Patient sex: M
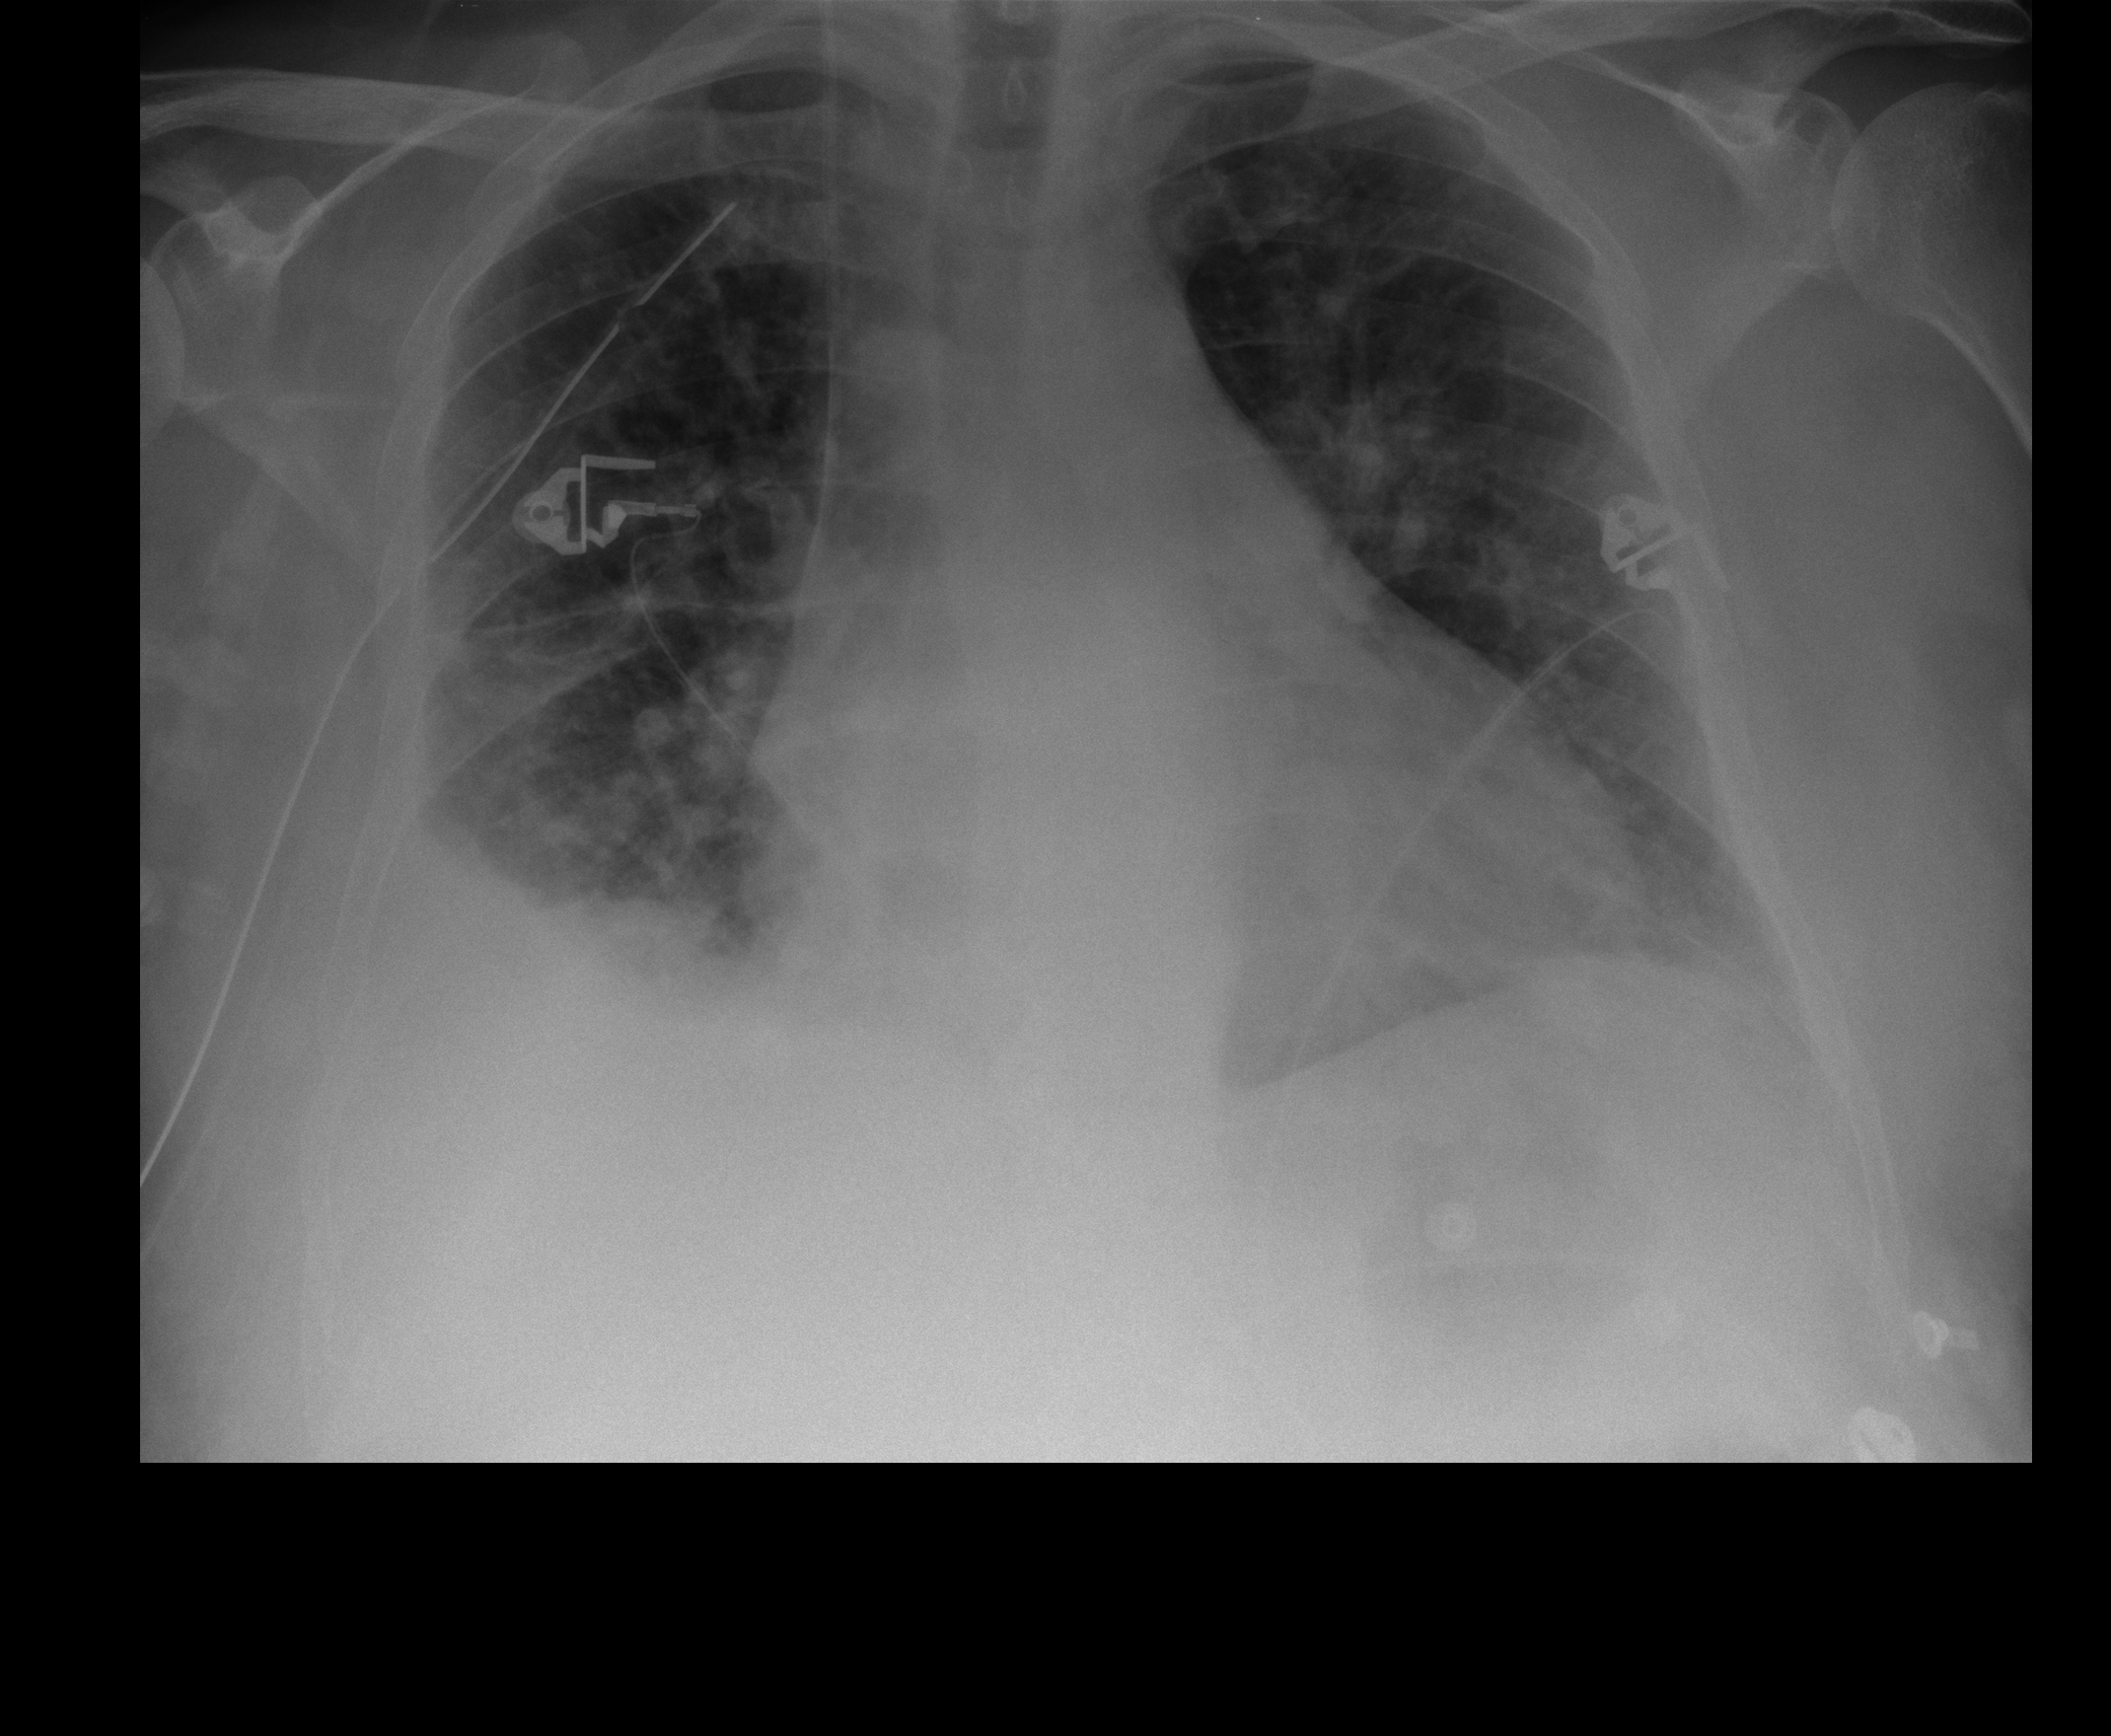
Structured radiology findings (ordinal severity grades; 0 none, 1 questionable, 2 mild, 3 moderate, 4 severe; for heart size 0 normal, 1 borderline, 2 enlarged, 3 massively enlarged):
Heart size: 2
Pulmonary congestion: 2
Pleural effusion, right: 3
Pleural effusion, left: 1
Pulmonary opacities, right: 2
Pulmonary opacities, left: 2
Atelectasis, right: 3
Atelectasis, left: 1